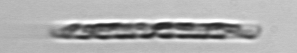
Label: Dactyliosolen_fragilissimus